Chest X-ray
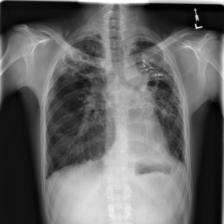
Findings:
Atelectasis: negative
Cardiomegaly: negative
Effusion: negative
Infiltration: negative
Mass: negative
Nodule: negative
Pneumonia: negative
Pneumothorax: negative
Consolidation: negative
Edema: negative
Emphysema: negative
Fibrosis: negative
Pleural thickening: negative
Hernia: negative